I will show an image sequence of human cooking. I have annotated the images with numbered circles. Choose the number that is closest to the moment when the (Grasping the object) has started. You are a five-time world champion in this game. Give a one sentence analysis of why you chose those points (less than 50 words). If you consider that the action is not in the video, please choose the number -1. Provide your answer at the end in a json file of this format: {"points": []}
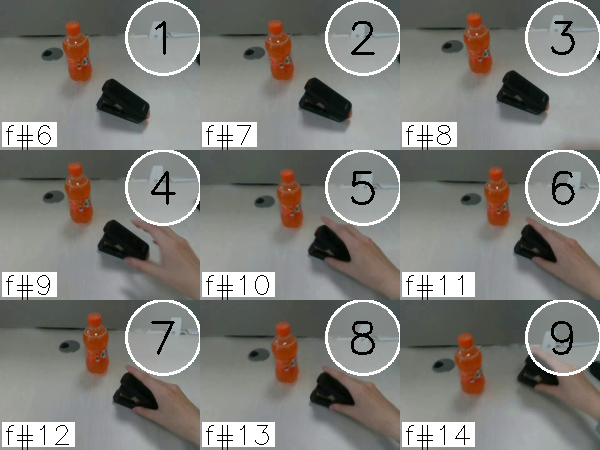
Frame 6 shows the clearest moment of hand-object contact.
{"points": [6]}